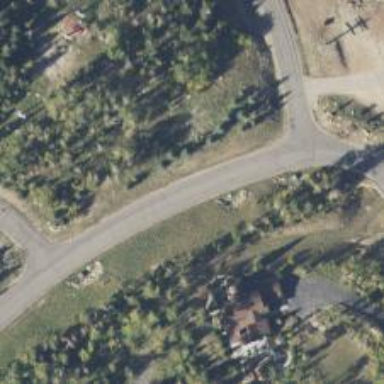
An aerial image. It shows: Residential road.